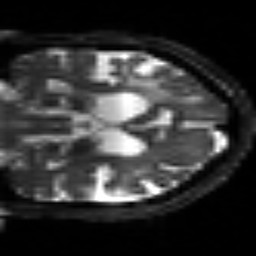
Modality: sbref
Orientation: coronal
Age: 69
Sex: male
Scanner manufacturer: siemens
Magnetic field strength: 3 T
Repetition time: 3.2 s
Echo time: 0.081 s